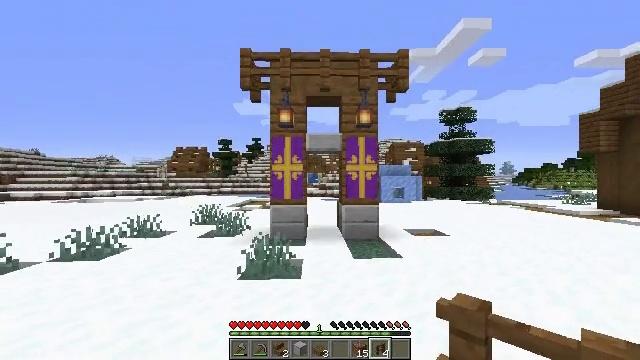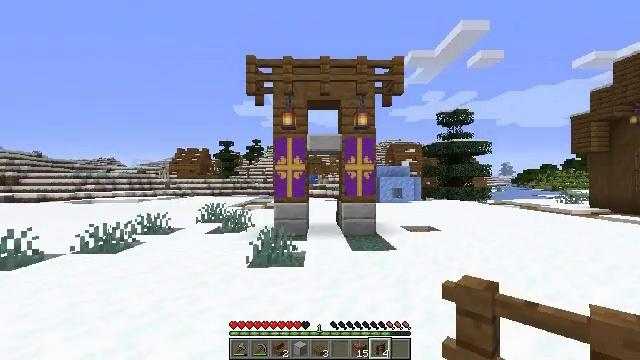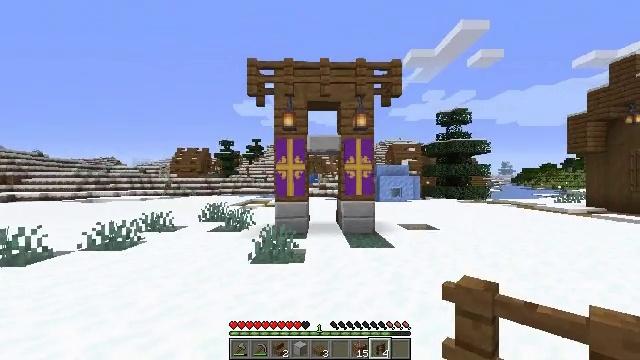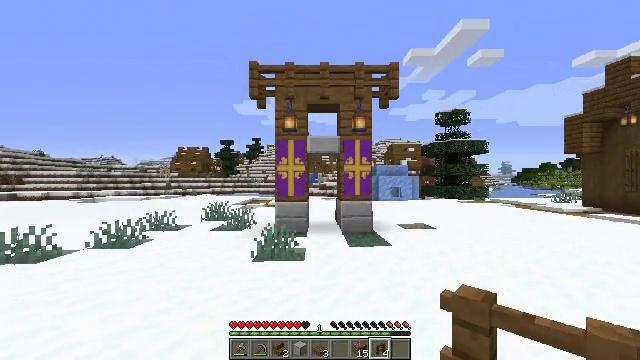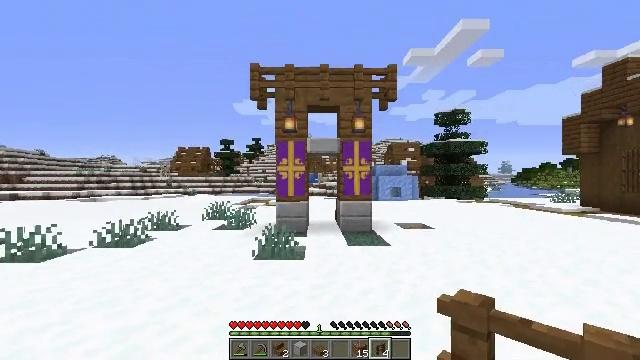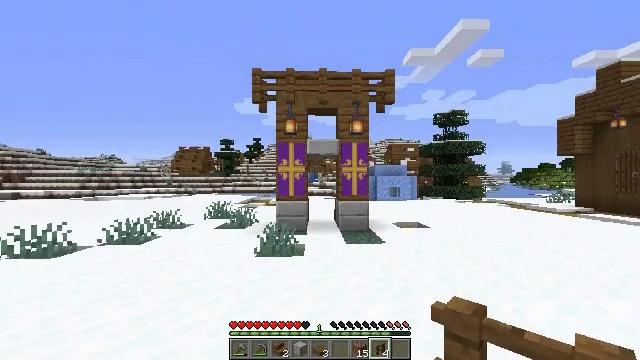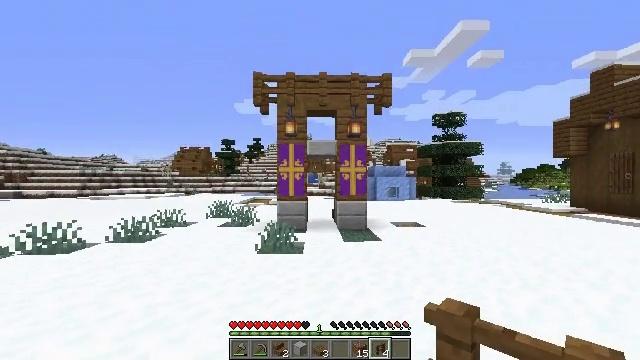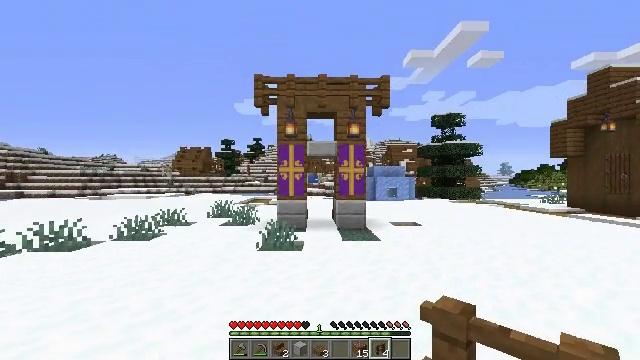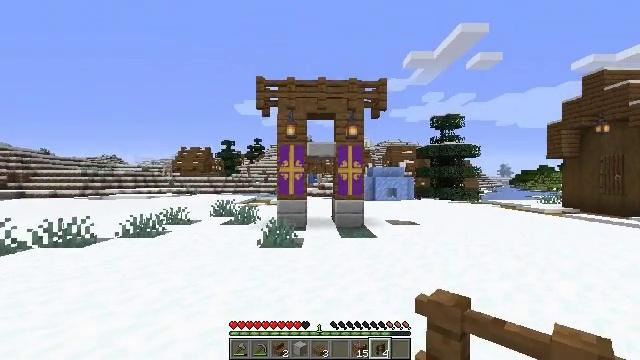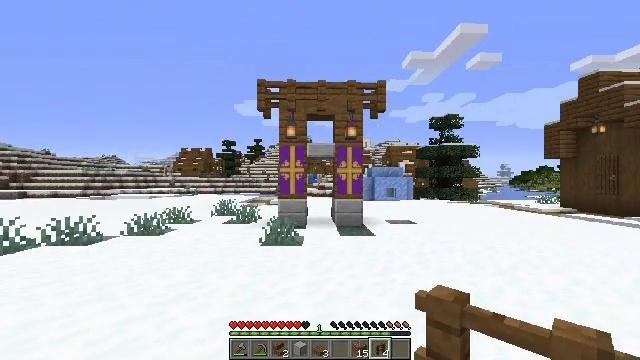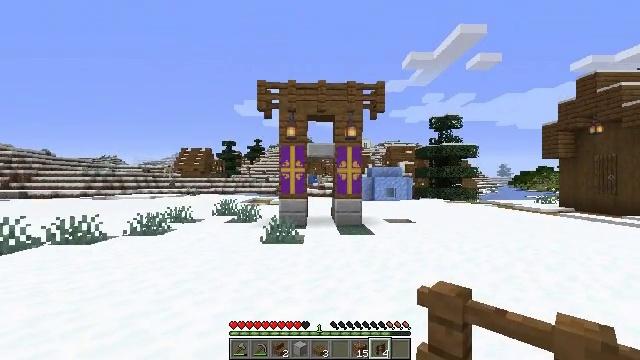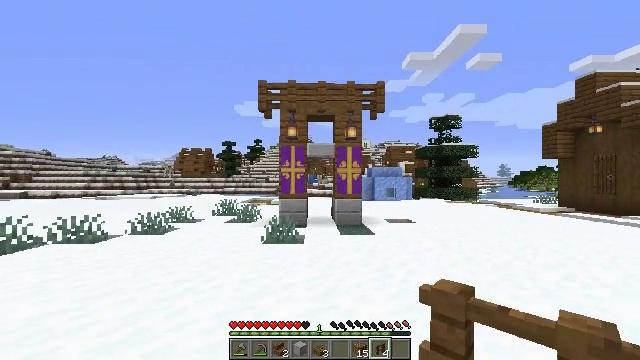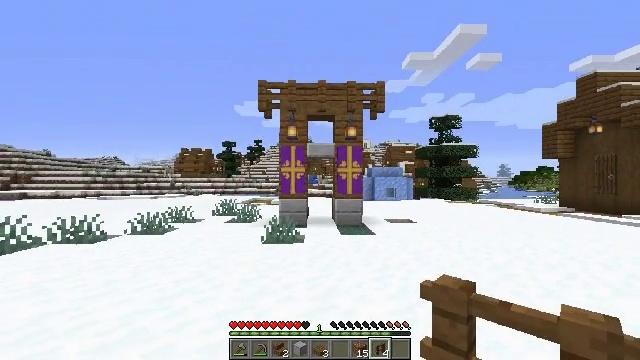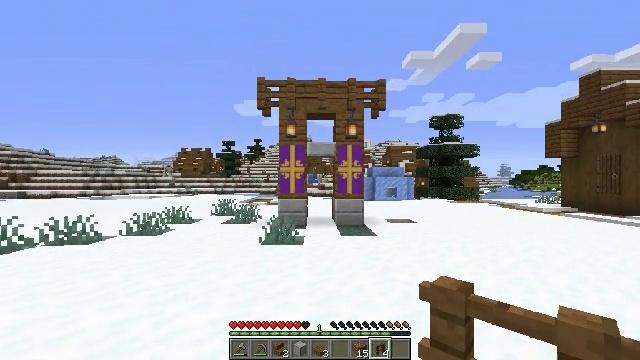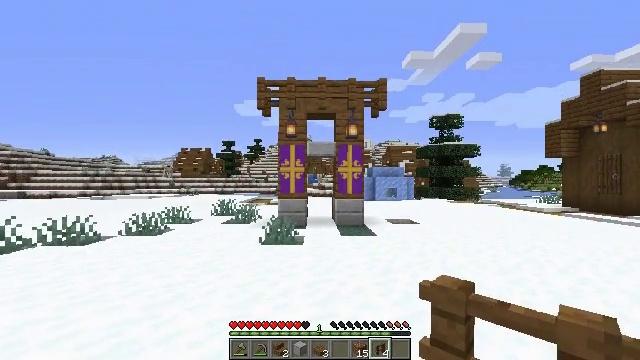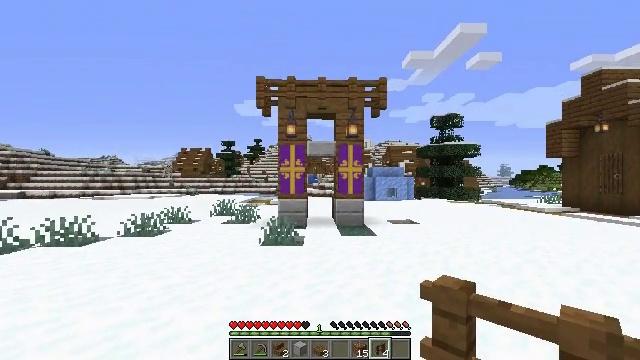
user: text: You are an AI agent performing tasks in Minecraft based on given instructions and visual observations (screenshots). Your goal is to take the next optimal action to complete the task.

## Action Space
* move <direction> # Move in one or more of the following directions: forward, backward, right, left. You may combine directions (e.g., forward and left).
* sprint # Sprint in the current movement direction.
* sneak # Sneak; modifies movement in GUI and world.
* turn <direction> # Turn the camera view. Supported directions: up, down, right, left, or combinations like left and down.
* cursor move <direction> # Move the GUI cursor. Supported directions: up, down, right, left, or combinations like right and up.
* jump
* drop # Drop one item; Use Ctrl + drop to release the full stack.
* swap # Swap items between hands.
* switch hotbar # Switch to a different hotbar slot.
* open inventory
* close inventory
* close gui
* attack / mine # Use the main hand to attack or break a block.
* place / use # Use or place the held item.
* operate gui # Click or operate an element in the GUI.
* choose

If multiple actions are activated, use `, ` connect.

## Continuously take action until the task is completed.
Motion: motion action
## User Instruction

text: Gather spruce fence pieces.
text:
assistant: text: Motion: move back
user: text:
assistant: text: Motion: move back
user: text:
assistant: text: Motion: move back
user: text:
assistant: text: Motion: move back
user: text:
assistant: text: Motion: move back
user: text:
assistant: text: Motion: move back
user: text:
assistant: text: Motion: move back
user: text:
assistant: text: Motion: move back
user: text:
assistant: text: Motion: no_op
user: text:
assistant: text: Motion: no_op
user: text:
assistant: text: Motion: no_op
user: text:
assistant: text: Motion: move forward
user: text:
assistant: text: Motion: move forward
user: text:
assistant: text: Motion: no_op
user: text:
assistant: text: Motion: no_op
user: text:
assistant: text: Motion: move forward
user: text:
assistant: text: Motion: move forward
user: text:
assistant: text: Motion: move forward
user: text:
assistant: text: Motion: move forward
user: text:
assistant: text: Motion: move forward
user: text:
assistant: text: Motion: move forward
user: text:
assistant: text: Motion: move forward
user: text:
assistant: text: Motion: no_op
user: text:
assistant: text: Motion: no_op
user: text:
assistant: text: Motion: no_op
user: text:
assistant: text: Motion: no_op
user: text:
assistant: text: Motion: no_op
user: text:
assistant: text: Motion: no_op
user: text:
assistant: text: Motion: no_op
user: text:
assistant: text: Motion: no_op